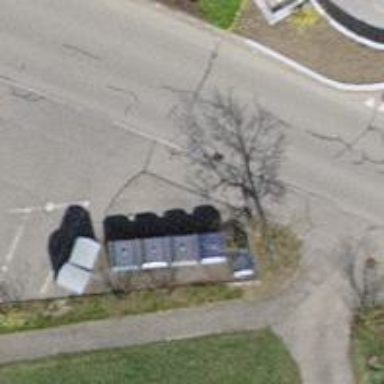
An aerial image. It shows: Recycling container at amenity designated for recycling.